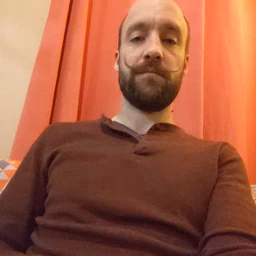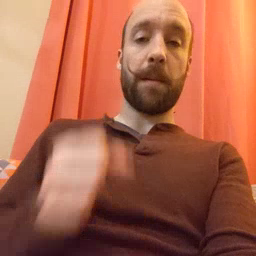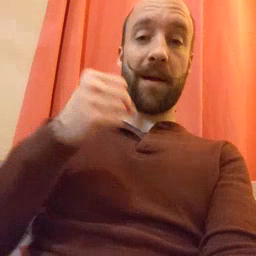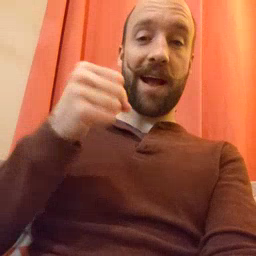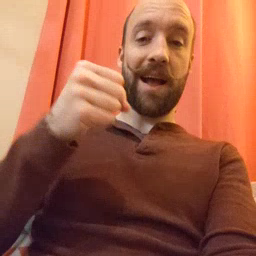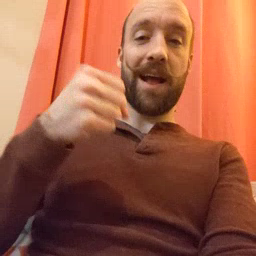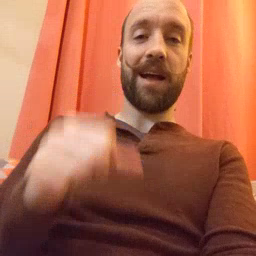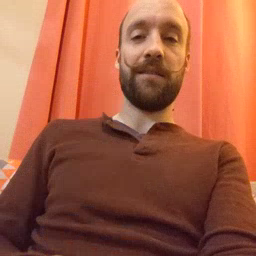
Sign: make